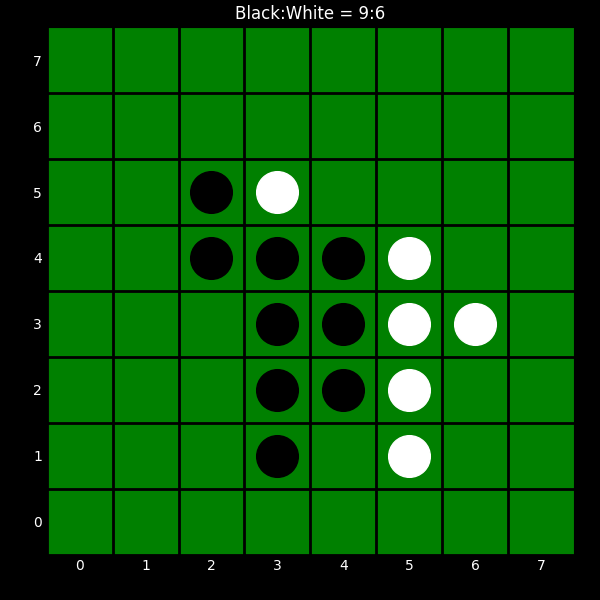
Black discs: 9
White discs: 6